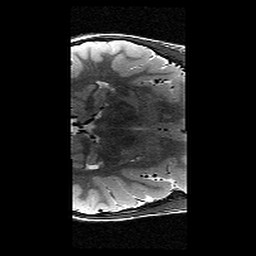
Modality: T2w
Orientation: axial
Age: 9
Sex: female
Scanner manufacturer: siemens
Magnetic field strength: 3 T
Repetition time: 9.23 s
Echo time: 0.067 s